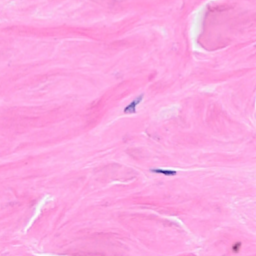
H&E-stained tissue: Breast